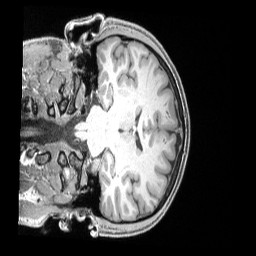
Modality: T1w
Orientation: coronal
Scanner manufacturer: siemens
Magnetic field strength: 3 T
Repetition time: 2.4 s
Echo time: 0.00222 s